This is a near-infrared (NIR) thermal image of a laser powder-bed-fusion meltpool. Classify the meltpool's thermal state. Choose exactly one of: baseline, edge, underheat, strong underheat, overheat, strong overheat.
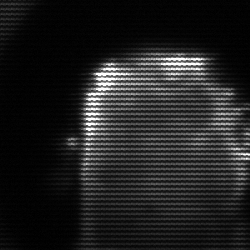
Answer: baseline